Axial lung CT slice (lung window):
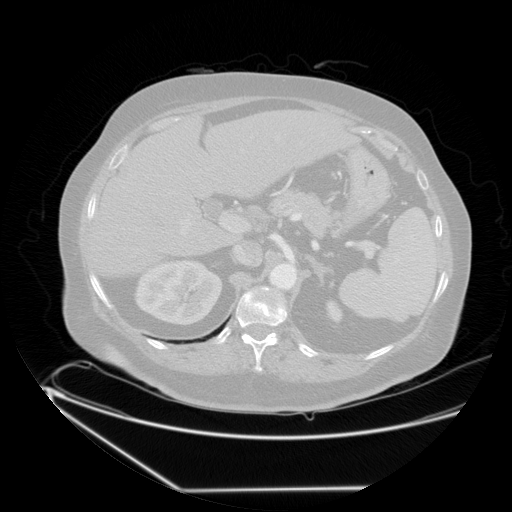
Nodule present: no